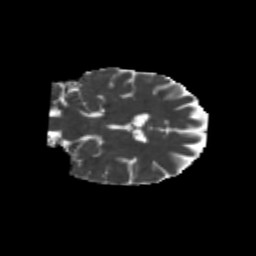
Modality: MD
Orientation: coronal
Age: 38
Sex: female
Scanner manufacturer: siemens
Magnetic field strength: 3 T
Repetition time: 1.8 s
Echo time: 0.07 s